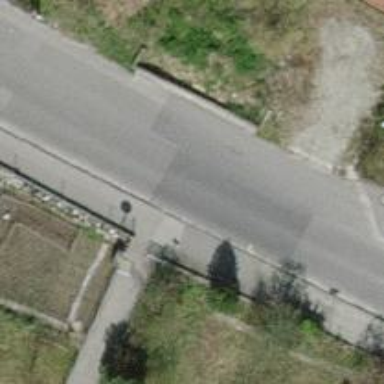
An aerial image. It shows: Bus stop with platform for public transport.